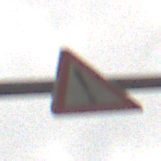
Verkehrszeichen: Gefahrenstelle
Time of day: MorningAfternoon
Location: Outdoor (Nature)
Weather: Overcast
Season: NotSpecified
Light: Natural